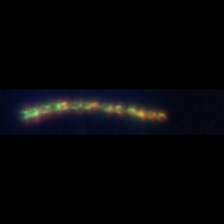
Taxon: Chaetoceros
Group: Diatoms